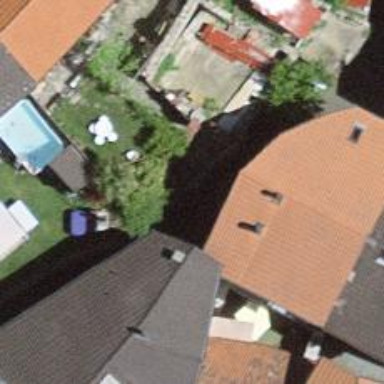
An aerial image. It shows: Alleyway designated as service road.